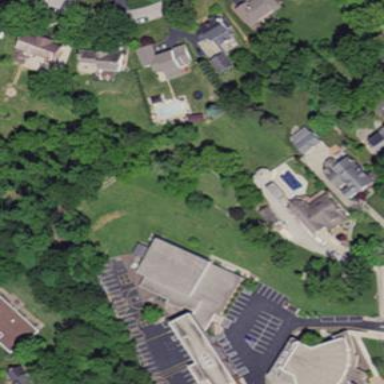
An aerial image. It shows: School building with school amenities.